Question: I need 'DIV' blocks which have some data. Due to different content, blocks have variable height. I need to align div blocks by two. Because of the different height of blocks there is "free space" remaining. How to align these blocks so it would be aligned properly?
The data comes from JSON reques so making table seems : 1. more tricky to make grid using JS (2 elements in a row) 2. Obsolete (?) . What would you recommend?
CSS:
'''
.book-details{
float:left;
display:block;
border-style:solid;
border-width:1px;
padding: 2px 2px 2px 2px;
border-color:gray;
width: 450px;
display: table;
}
'''
PIC:

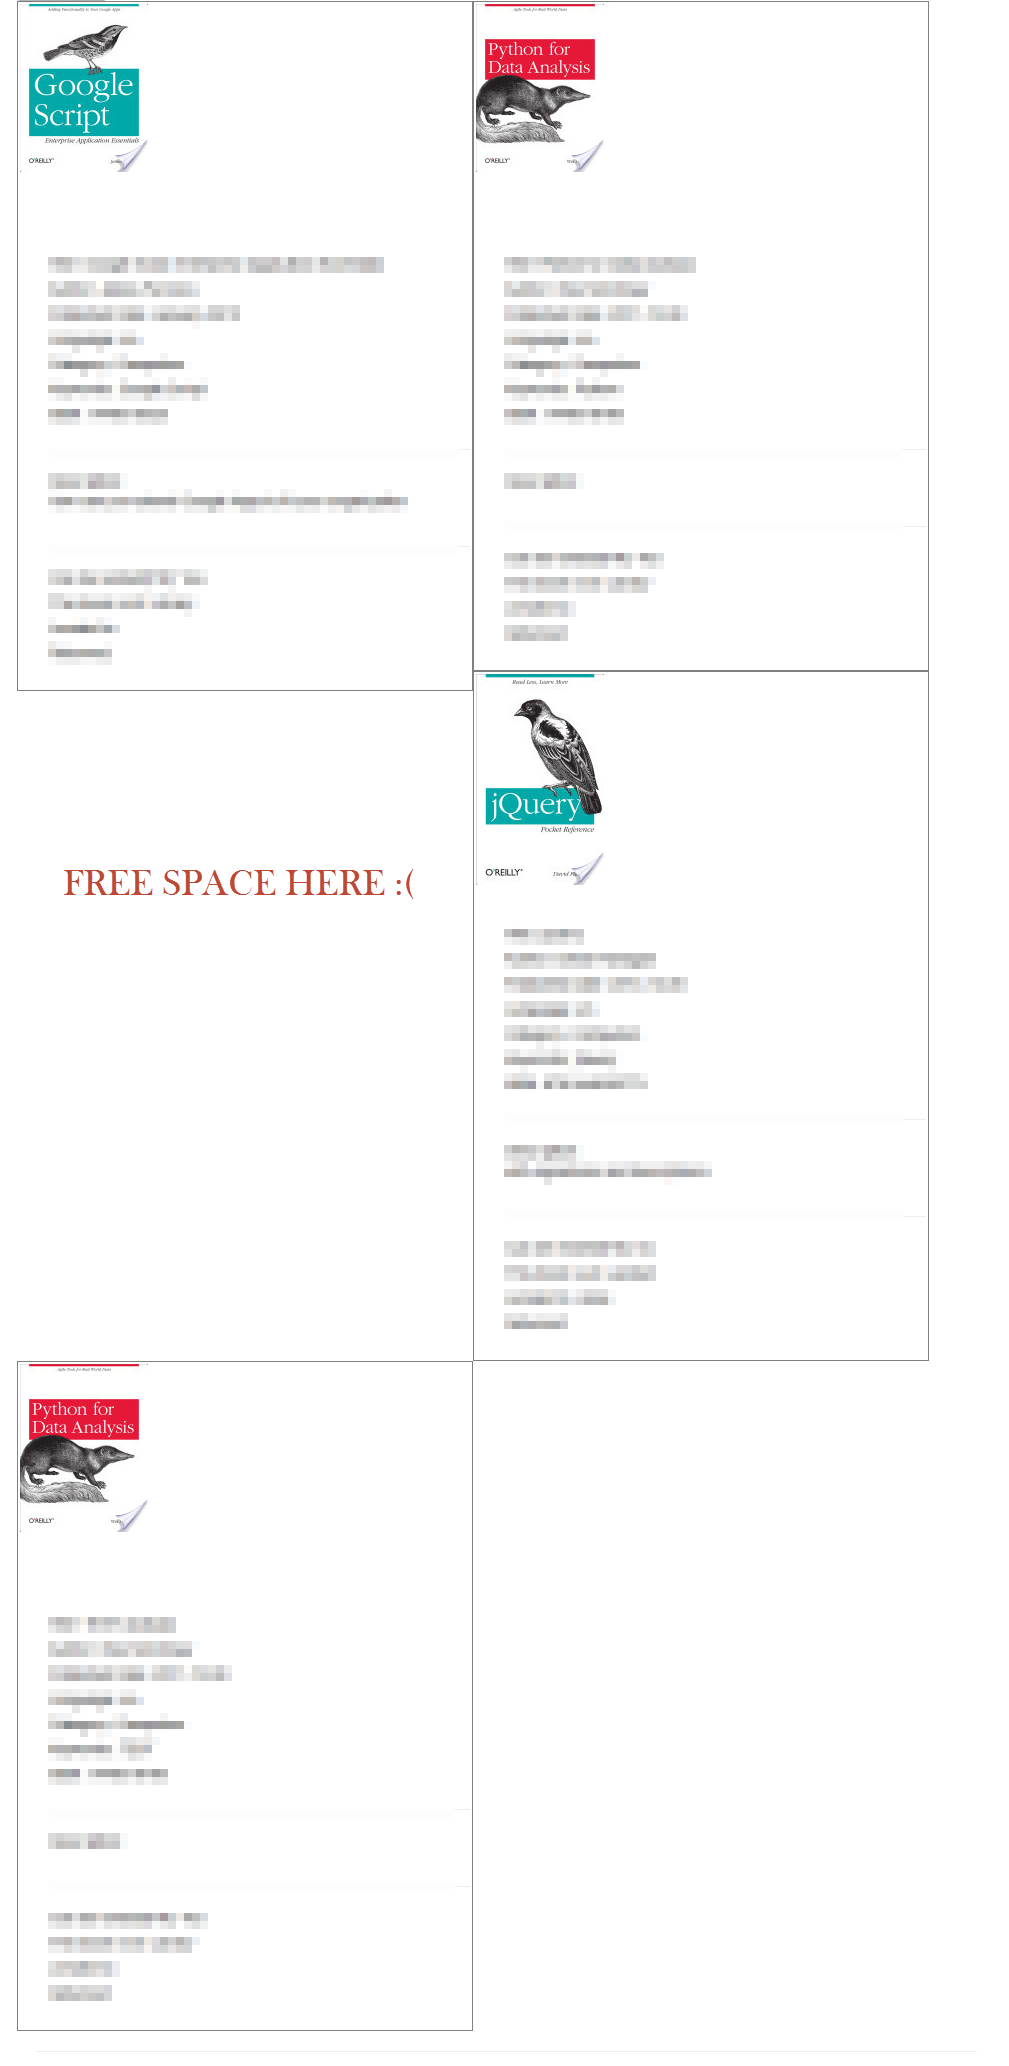
Answer: IE7 and below doesn't get display:table, for IE8, you have to use the html5 doctype, ie 9 will work.
Better to avoid it and just float. Remember your box model. Your width is actually 456px so what's the parents' width?
And, you should clear the float after two if you're just doing 2x across.
You could just set a height that will be tall enough for the longest div. What you're pulling in seems to be easy enough to estimate.